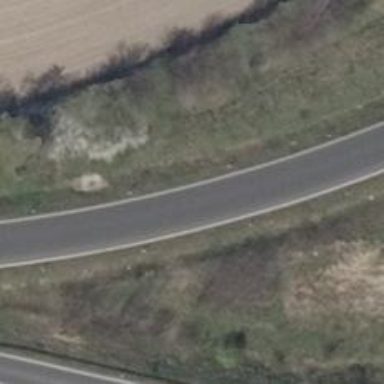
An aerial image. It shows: Motorroad with trunk link.